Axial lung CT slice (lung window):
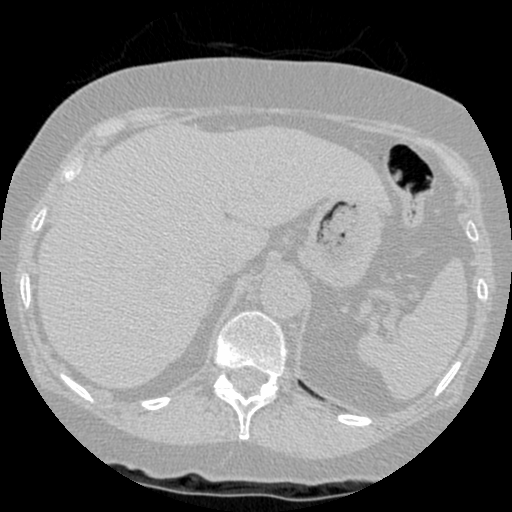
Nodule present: no